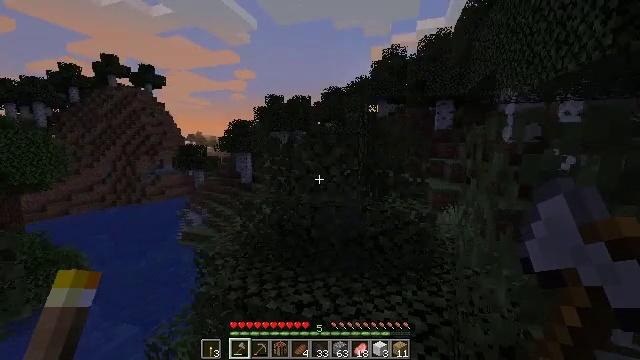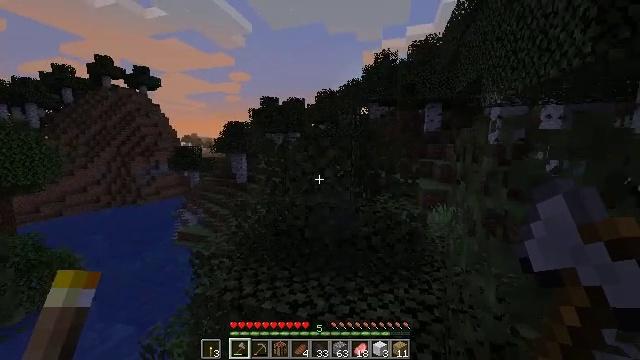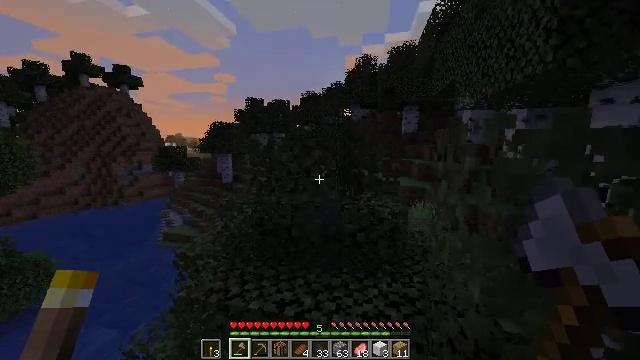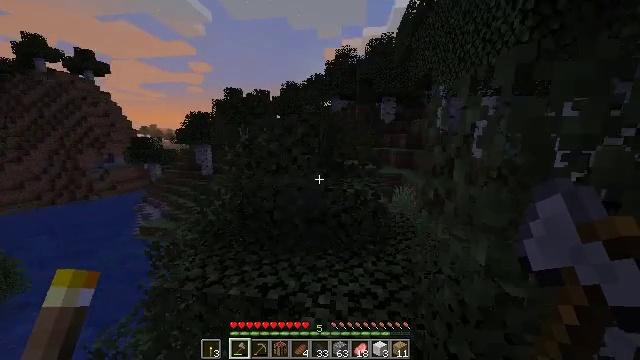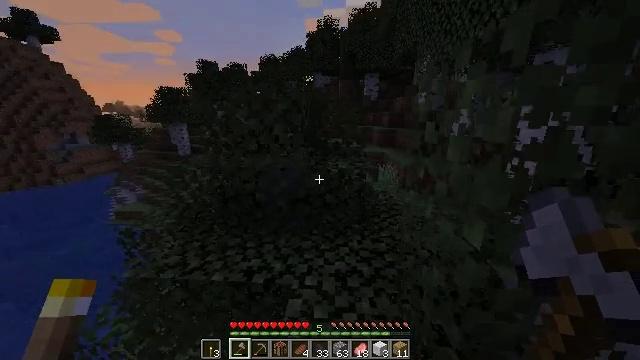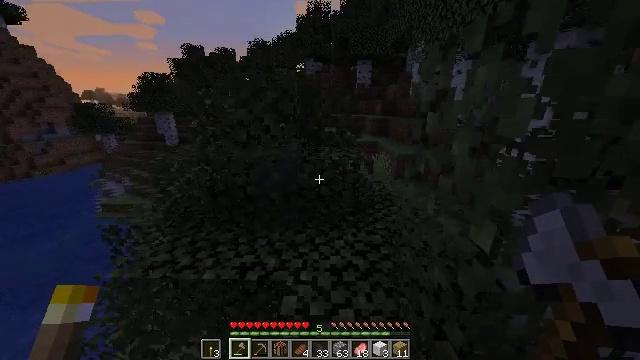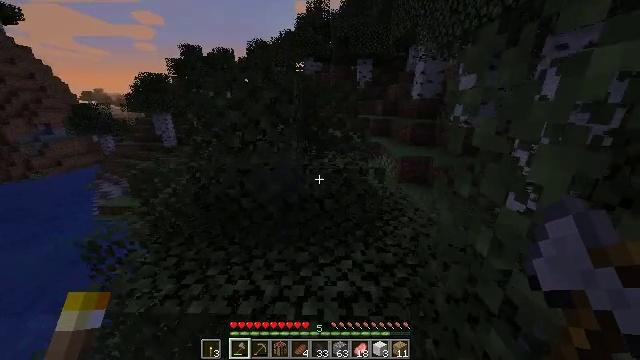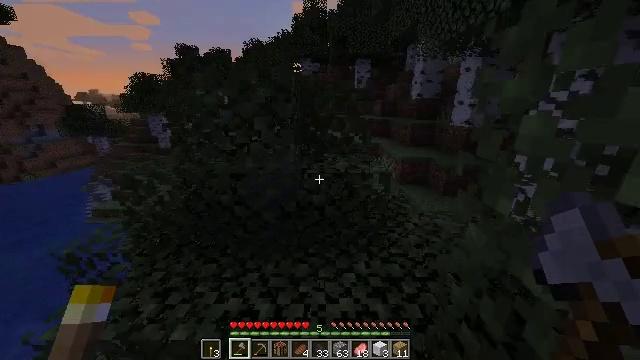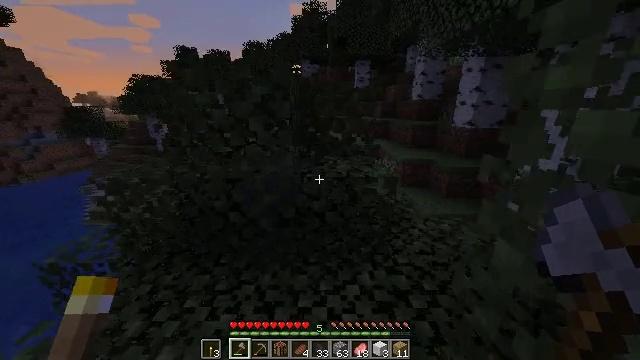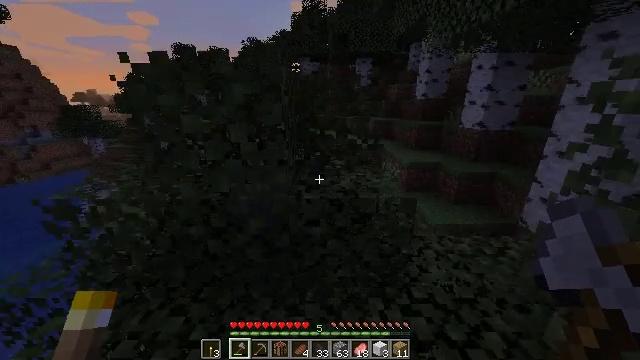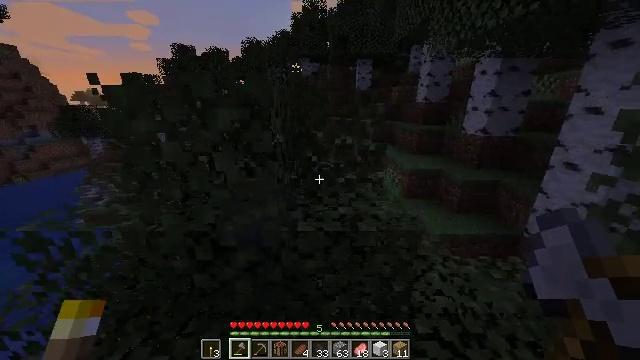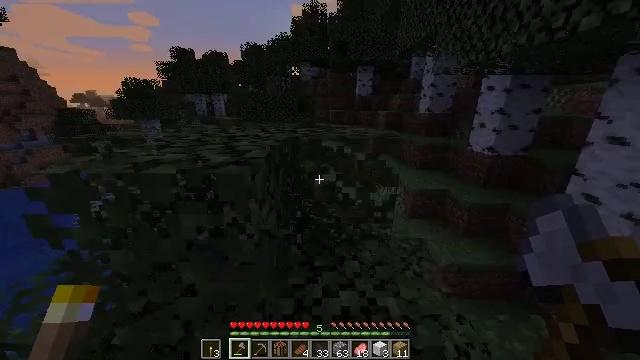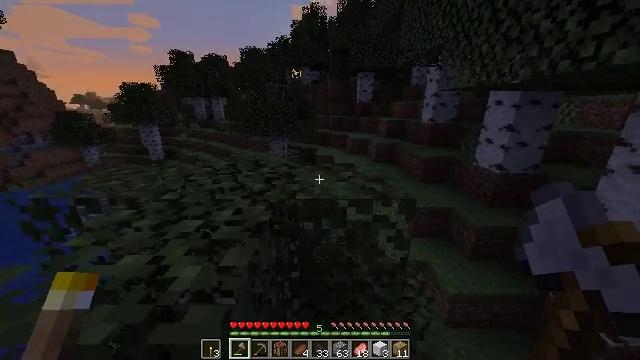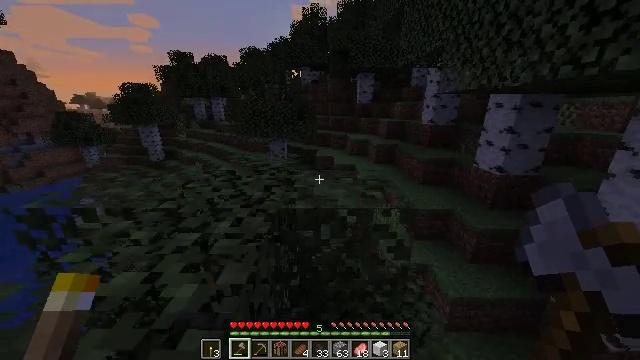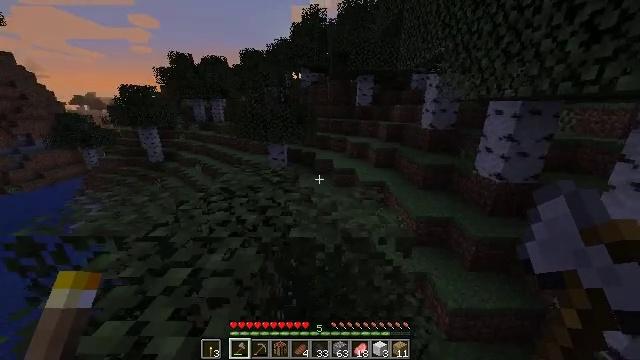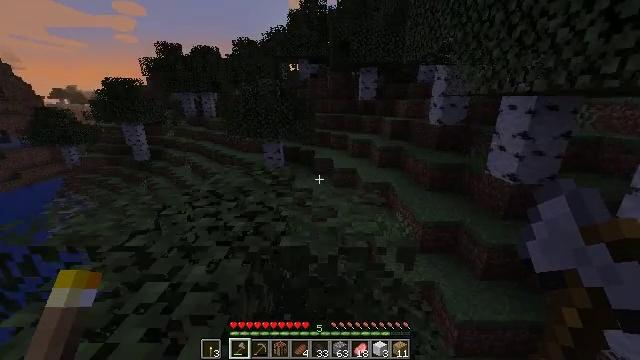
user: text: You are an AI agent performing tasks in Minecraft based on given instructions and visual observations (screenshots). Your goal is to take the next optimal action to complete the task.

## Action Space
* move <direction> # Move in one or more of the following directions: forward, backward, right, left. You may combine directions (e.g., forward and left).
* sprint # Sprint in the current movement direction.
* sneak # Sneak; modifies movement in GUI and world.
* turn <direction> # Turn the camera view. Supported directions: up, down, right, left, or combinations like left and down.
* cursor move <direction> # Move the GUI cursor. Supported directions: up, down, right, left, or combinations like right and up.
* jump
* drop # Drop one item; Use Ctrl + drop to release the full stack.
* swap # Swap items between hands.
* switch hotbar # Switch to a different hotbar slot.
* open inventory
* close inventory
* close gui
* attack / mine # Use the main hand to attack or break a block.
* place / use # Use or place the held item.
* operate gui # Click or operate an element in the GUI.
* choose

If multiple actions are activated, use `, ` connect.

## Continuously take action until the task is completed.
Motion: motion action
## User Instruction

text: Harvest sugar cane from the plant.
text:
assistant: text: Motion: move forward, sprint, turn right
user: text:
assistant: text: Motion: move forward, sprint, turn right
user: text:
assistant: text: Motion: move forward, sprint, turn right and down
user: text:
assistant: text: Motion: move forward, sprint, turn right and down
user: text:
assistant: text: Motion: move forward, sprint, turn right and down
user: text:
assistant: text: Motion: move forward, sprint
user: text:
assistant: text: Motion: move forward, sprint
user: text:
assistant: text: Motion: move forward, sprint
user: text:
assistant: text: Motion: move forward, sprint
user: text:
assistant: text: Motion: move forward, sprint, jump
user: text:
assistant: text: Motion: move forward, sprint, jump
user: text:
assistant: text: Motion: move forward, sprint, jump
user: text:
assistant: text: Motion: move forward and move right, sprint, jump
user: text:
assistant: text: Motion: move forward and move right, sprint
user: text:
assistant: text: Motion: move forward and move right, sprint
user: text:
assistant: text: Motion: move forward and move right, sprint, turn left
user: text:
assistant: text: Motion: move forward, sprint, turn left
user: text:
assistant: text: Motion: move forward, sprint, turn left
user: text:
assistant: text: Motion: move forward, sprint, turn left, jump
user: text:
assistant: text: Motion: move forward, sprint, turn left, jump
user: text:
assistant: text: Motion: move forward, sprint, turn left, jump
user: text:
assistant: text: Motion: move forward, sprint, jump
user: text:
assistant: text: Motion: move forward, sprint
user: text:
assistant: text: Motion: move forward, sprint
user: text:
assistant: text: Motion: move forward, sprint
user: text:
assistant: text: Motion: move forward and move left, sprint
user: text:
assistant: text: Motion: move forward and move left, sprint, turn right and down
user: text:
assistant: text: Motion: move forward, sprint, turn right and down
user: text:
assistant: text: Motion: move forward, sprint, turn right and down
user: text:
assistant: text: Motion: move forward, sprint, turn right and down